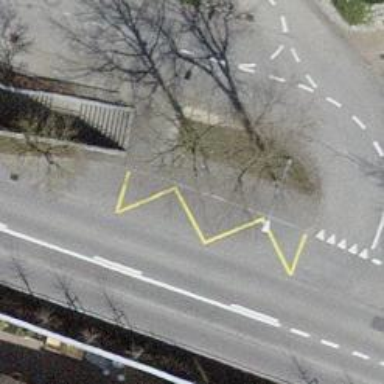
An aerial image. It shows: Road with steps.